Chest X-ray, AP view. Patient: 34 years old, sex F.
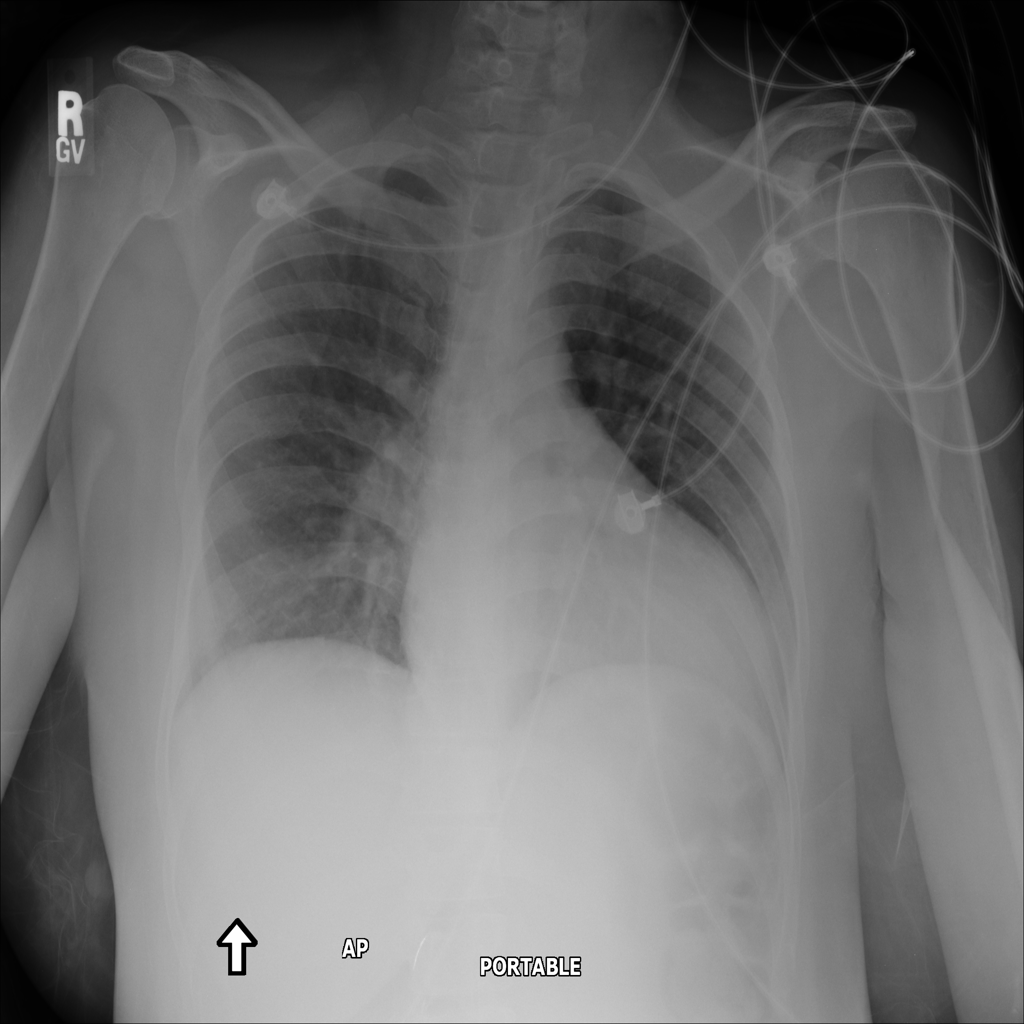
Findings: Atelectasis, Consolidation